Field crop: tomato
Growth stage: 2
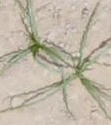
Species: cyperus